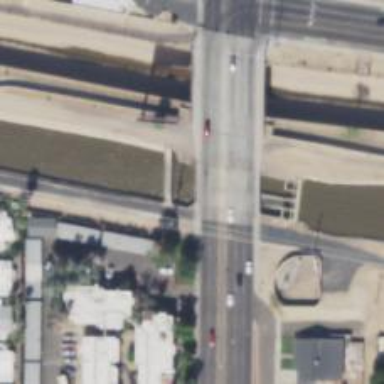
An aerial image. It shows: Culvert tunnel crossing over canal.